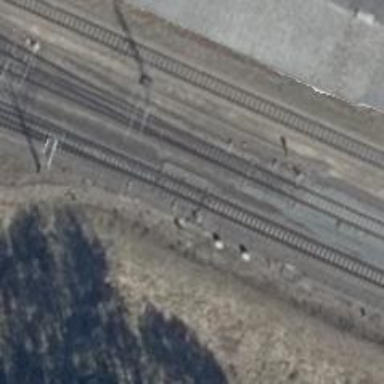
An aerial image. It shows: Railway switch with the turnout side on the left.